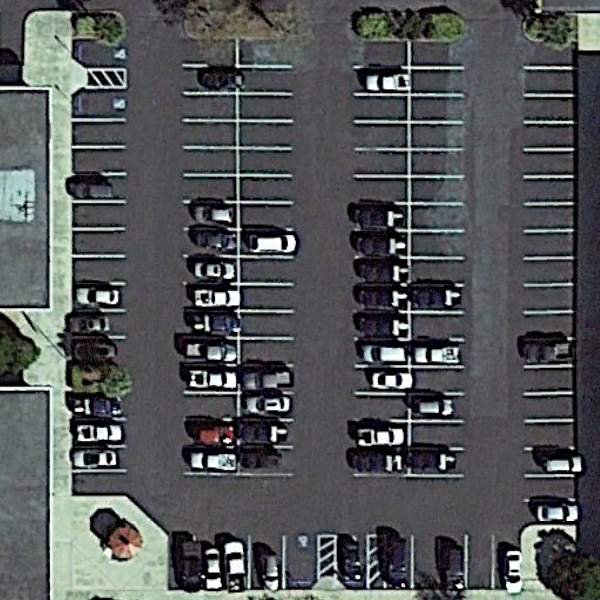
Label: Parking